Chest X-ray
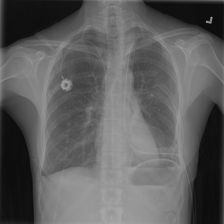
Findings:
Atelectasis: negative
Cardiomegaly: negative
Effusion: positive
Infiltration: negative
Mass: negative
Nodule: negative
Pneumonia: negative
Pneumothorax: positive
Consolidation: negative
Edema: negative
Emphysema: negative
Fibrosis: negative
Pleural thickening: negative
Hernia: negative